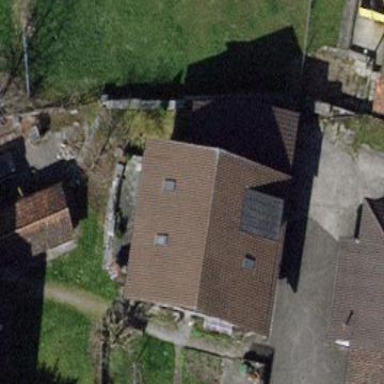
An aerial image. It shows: Farm building.